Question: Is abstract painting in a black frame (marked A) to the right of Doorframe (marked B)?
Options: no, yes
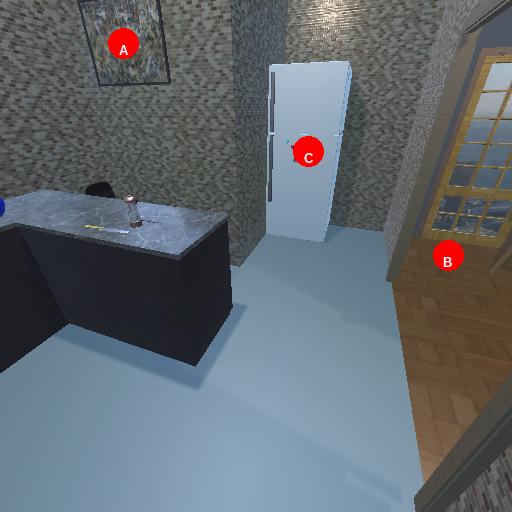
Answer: no